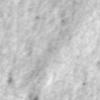
Label: no_change